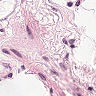
Metastatic tissue present: no